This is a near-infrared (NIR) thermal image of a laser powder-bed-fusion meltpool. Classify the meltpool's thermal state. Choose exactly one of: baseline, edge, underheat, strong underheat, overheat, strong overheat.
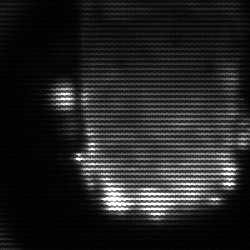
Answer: baseline